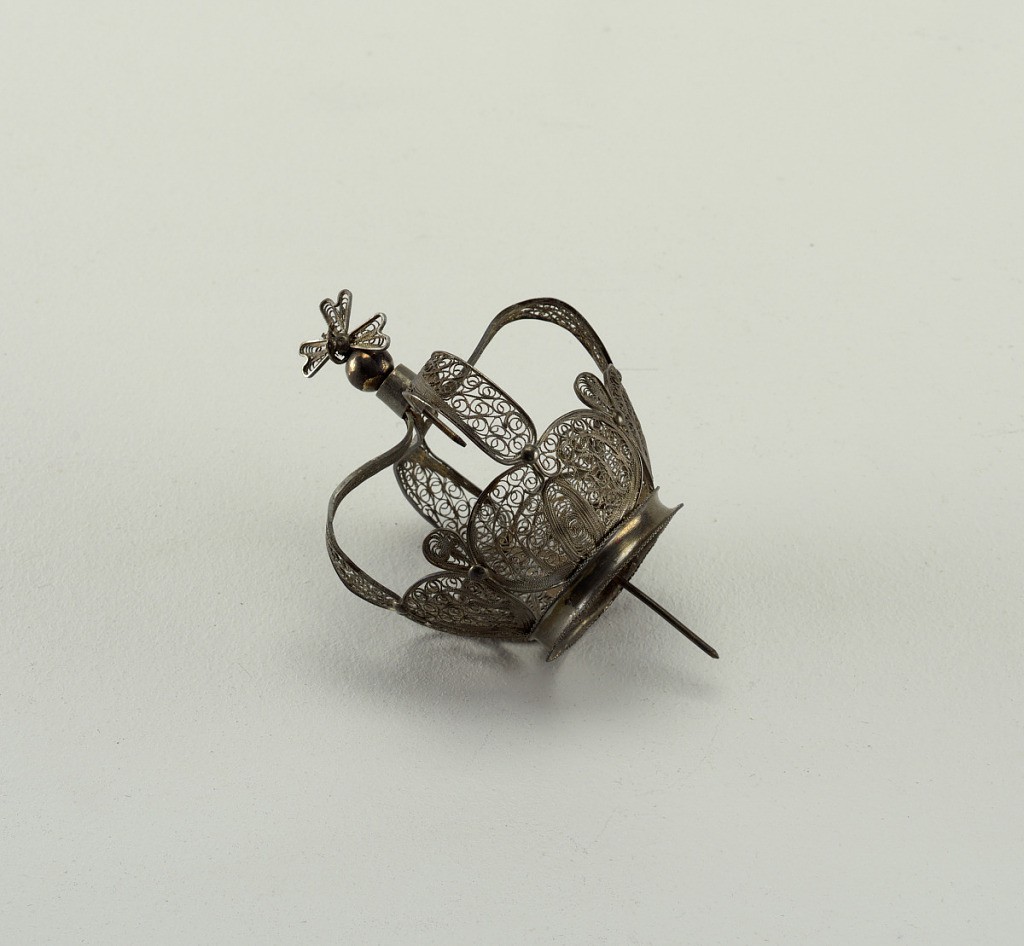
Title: crown
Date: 19th century
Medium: Silver filigree
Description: Four kidney-shaped panels, pierced with filigree work, rising from a plain diadem. From the panels rise four curved arches, meeting to support a ball and a cross mounted on a threaded pin.